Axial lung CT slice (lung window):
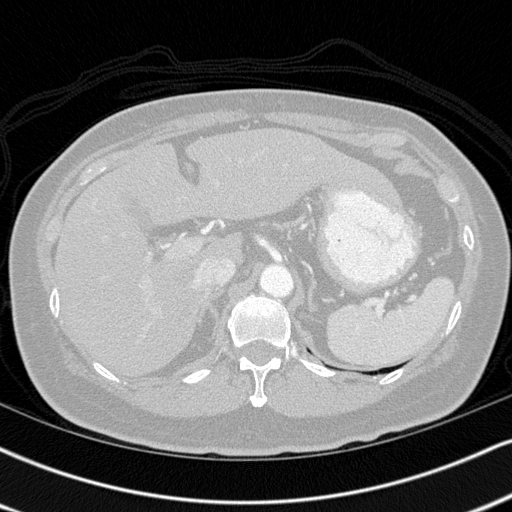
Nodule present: no